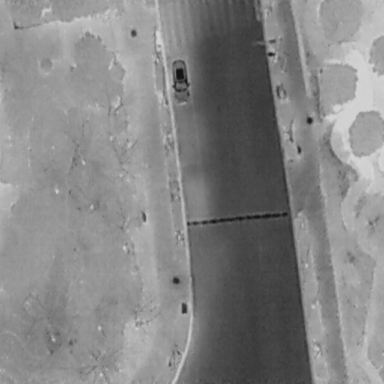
There is a Car in the infrared image.